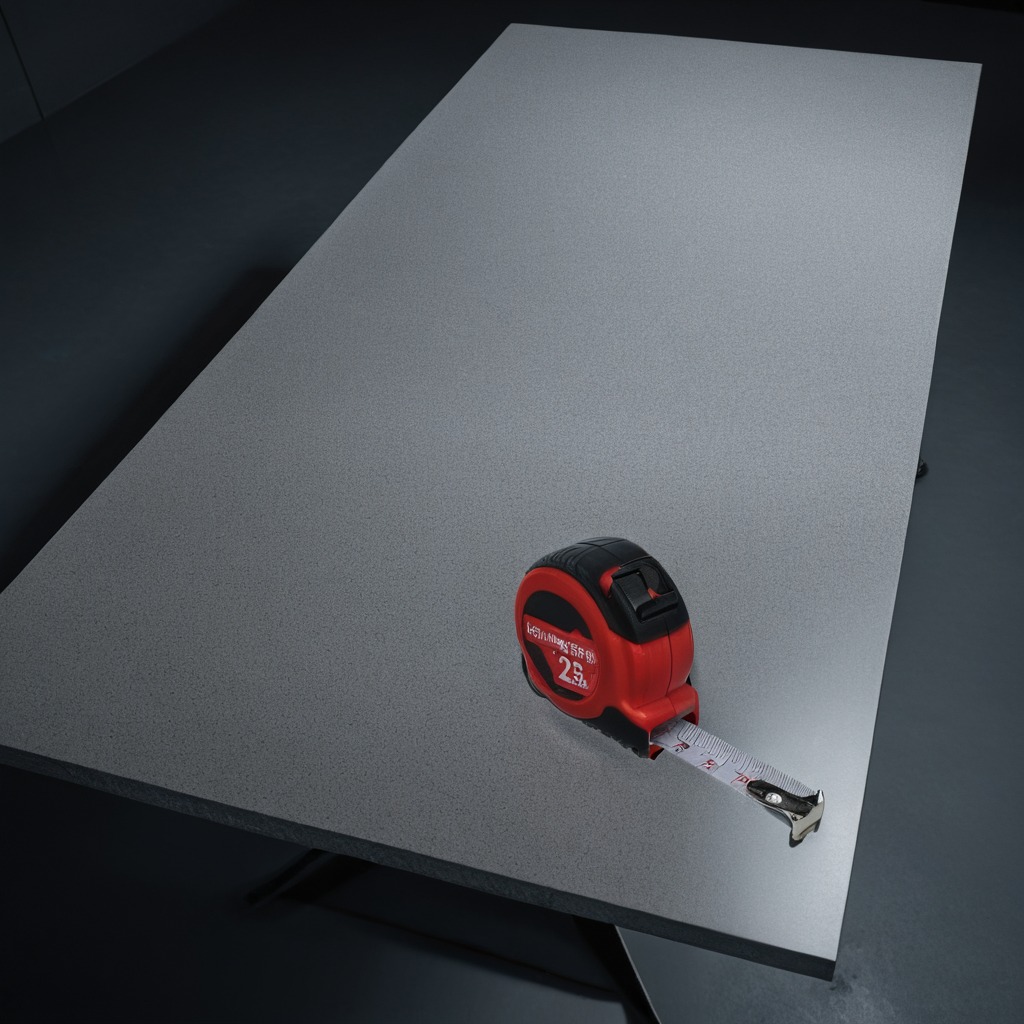
A measuring tape is lying on the clean granite table inside a workshop at night dim ambient light soft shadows worn but